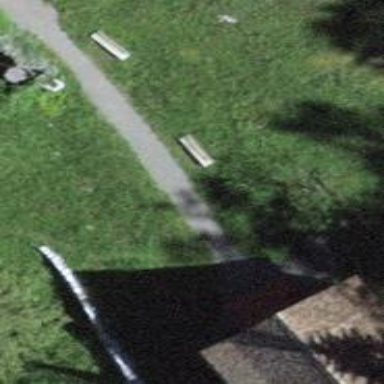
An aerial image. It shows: Bench.